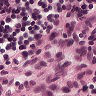
Metastatic tissue present: no